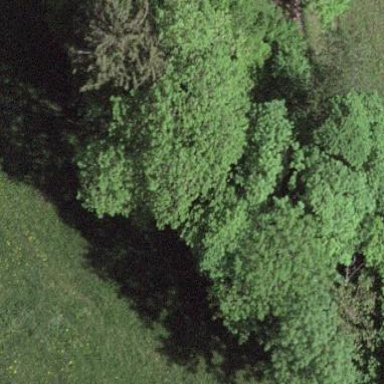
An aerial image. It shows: Forest area.